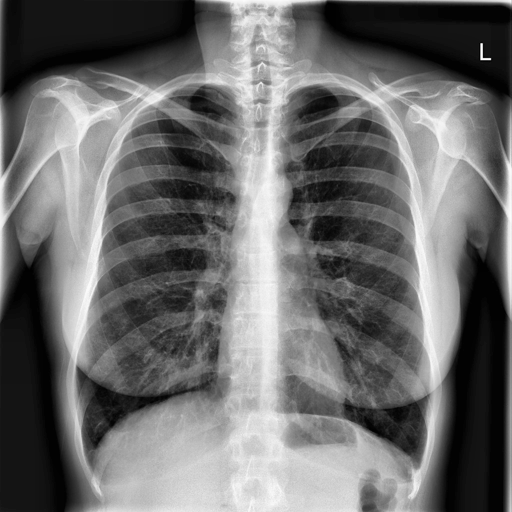
Finding: NORMAL